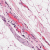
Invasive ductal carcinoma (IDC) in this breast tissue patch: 0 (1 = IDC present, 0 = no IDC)